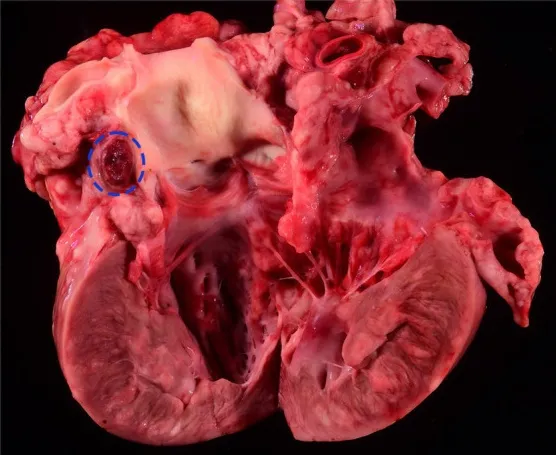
Gross section of the left ventricular outflow tract. Multifocal to coalescing, white to tan, soft nodules expand the myocardium; microscopically, these masses were composed of neoplastic round cells. Adjacent to the aorta root is an oval, red, well-circumscribed nodule (circled by a blue-dashed line), which is histologically consistent with a chemodectoma.
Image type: medical_photograph (other_medical_photograph)